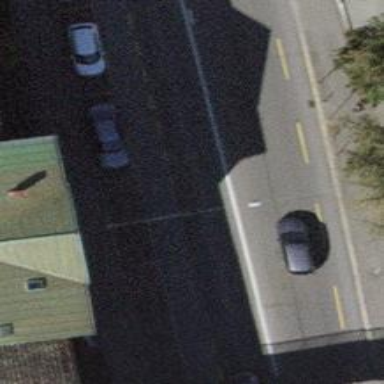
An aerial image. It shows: Primary highway with asphalt surface. It has designated lane for cyclists in both directions.